Question: My popover has its own "done" button, I want to dismiss my popover by touching this option but still can't figure out how, this is a capture of the app

The code of creation (inside rootview controller named VisitVC)
'''
- (IBAction)showStartEndEvent:(id)sender {
if ([[UIDevice currentDevice].model hasPrefix:@"iPhone"])
[self performSegueWithIdentifier:@"viewSceneStartEndEvent" sender:self];
else
{
//iPad Popover Section
if (!startEndEventPopover || !startEndEventPopover.popoverVisible)
{
StartEndEventVC *controller = [self.storyboard instantiateViewControllerWithIdentifier:@"StartEndEventVC"];
controller.FecInicioDateSE = self.fecInicioDateV;
controller.fecFinDateSE = self.fecFinDateV;
navController = [[UINavigationController alloc]initWithRootViewController:controller];
navController.toolbarHidden = FALSE;
startEndEventPopover = [[UIPopoverController alloc] initWithContentViewController:navController];
[startEndEventPopover presentPopoverFromRect:CGRectMake(400, [sender convertPoint:[sender bounds].origin toView:self.view].y, 300, 400) inView:self.view permittedArrowDirections:UIPopoverArrowDirectionUp animated:YES];
}
else{
[startEndEventPopover dismissPopoverAnimated:YES];
startEndEventPopover = nil;
}
}
}
'''
now the "done" button code inside popover controller (StartEndEventVC)
'''
- (IBAction)saveChanges:(id)sender {
if (fechaInValida) {
[[[UIAlertView alloc]initWithTitle:@"Notificacion" message:@"La fecha de inicio debe ser anterior a la fecha de finalizacion" delegate:self cancelButtonTitle:@"OK" otherButtonTitles:nil] show];
return;
}
[self comparaFechaInicio];
[self.startDateLabel removeObserver:self forKeyPath:@"text"];
[self.endDateLabel removeObserver:self forKeyPath:@"text"];
[CurrentParentViewController setFecFinDateV:self.fecFinDateSE];
[CurrentParentViewController setFecInicioDateV:self.fecInicioDateSE];
if ([[UIDevice currentDevice].model hasPrefix:@"iPhone"])
[self.navigationController popViewControllerAnimated:YES];
else{
[self.navigationController dismissViewControllerAnimated:YES completion:^{}];
}
}
'''
the code key for dismissing the popover is on the block:
'''
if ([[UIDevice currentDevice].model hasPrefix:@"iPhone"])
[self.navigationController popViewControllerAnimated:YES];
else{
**[self.navigationController dismissViewControllerAnimated:YES completion:^{}];**
}
'''
but don't know how, any ideas???
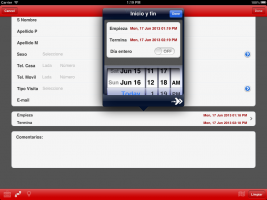
Answer: To dismiss a popover you have to send 'dismissPopoverAnimated:' to your popover controller. To accomplish that, you should keep a reference to your popover, and then from the view controller you are presenting in your popover controller inform the view controller you are presenting your popover from about the button press, and at this point you call 'dismissPopoverAnimated:'. You can use delegation or a block to inform about the button press.